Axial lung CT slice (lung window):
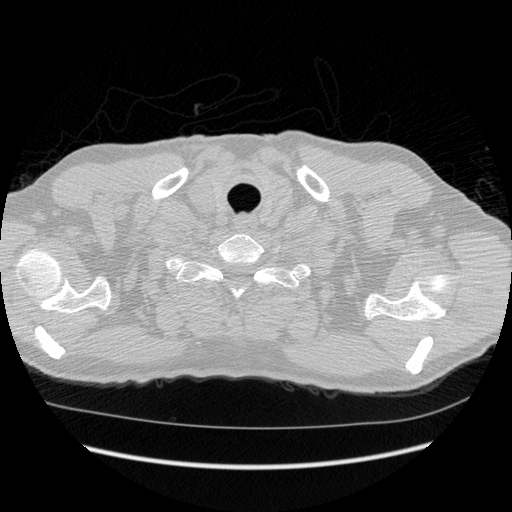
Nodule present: no